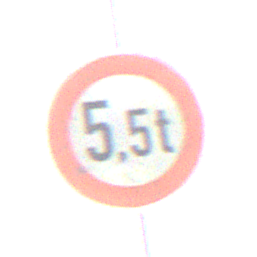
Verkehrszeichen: TatsaechlicheMasse
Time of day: SunriseSunset
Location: Outdoor (Suburban)
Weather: PartlyCloudy
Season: NotSpecified
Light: Natural